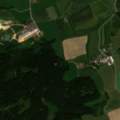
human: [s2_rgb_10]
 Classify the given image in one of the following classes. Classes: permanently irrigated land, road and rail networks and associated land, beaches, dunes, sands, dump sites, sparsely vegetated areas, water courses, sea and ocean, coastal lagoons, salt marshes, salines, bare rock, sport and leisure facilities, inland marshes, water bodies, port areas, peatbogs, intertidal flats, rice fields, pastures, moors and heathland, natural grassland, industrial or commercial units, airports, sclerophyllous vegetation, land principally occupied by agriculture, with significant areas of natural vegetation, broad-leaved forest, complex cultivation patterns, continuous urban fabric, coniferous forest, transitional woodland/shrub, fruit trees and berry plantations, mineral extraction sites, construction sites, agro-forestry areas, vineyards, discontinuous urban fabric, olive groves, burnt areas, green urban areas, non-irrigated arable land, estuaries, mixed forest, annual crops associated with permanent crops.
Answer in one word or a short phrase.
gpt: non-irrigated arable land, pastures, coniferous forest